Interaction volume radius: 5 \u00c5
Interaction volume height: 20 \u00c5
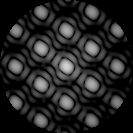
Disorder parameter: 0.005636